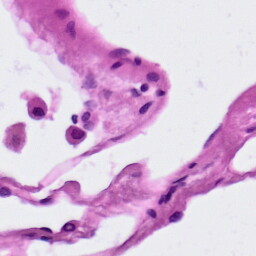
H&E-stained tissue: Lung